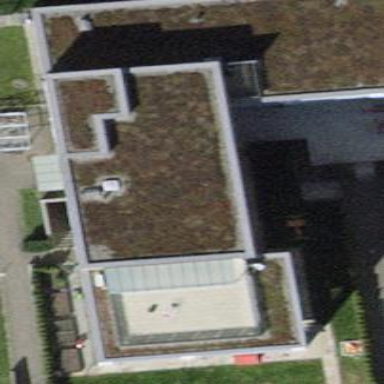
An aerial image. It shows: Flat-roofed building.